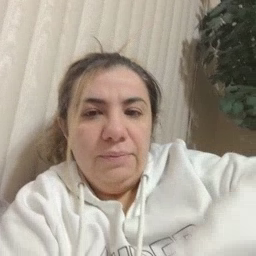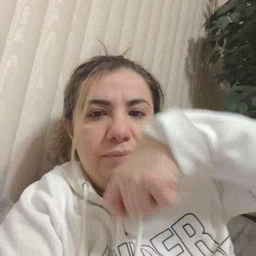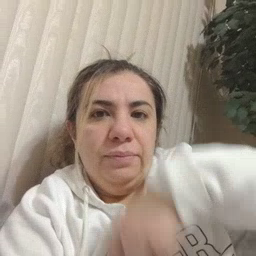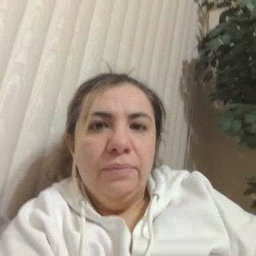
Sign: zipper